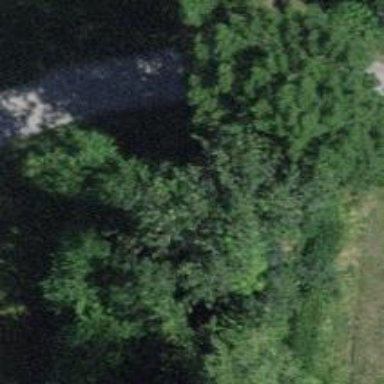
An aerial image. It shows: Culvert tunnel.